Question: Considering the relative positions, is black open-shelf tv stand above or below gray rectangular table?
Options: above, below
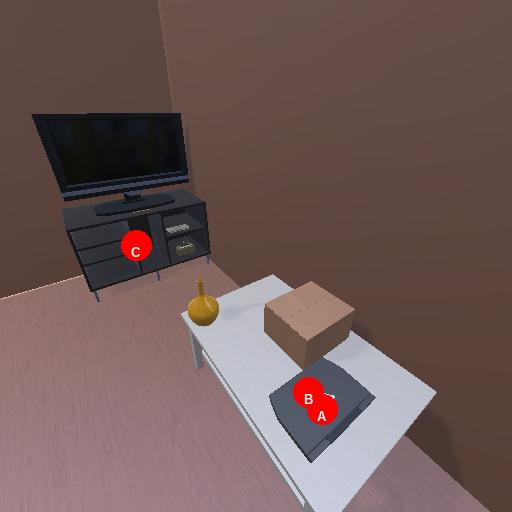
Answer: above